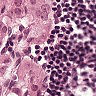
Metastatic tissue present: yes